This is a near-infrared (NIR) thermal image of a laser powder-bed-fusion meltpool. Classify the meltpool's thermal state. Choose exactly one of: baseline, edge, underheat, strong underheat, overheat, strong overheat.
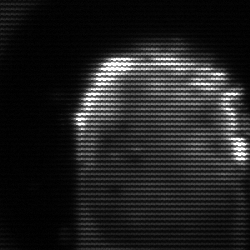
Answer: baseline